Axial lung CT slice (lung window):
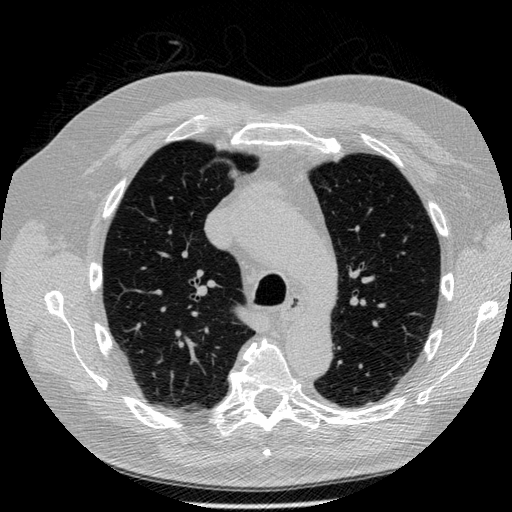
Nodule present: no